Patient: sex M, age 46
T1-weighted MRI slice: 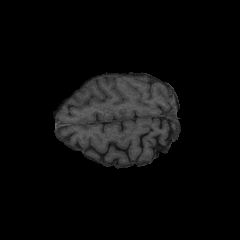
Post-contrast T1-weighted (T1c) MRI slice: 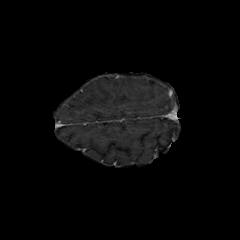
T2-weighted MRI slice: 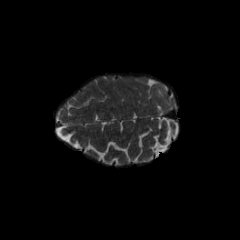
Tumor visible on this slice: no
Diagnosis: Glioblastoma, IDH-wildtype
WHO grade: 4